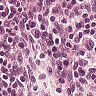
Metastatic tissue present: no